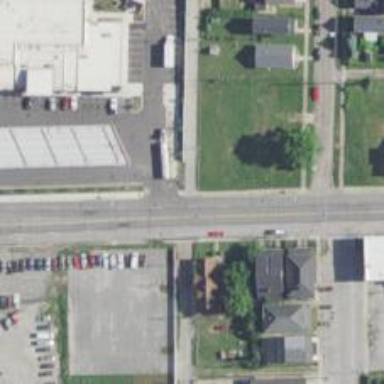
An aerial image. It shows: Alleyway designated as service road.